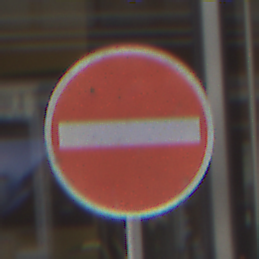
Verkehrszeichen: VerbotDerEinfahrt
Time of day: Midday
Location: Outdoor (Urban)
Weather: Overcast
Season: NotSpecified
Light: Natural